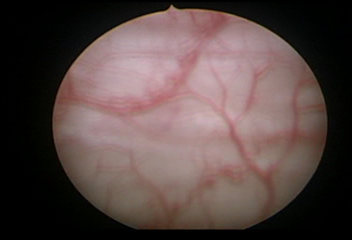
Modality: WLC
Class: Normal mucosa
Bladder cancer association: No